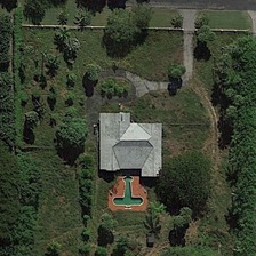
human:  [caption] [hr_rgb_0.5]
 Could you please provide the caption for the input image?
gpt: Next to the house with the grey roof, there is a green swimming pool like an airplane.

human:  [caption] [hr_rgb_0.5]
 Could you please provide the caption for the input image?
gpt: A green pool like an airplane is closed with a green roof.

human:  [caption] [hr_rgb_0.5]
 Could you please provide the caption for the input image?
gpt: There's a green pool like an airplane closing the house with a gray roof.

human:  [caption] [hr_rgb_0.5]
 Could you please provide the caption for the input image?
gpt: It is a stylish grey house with plane shaped lawns.

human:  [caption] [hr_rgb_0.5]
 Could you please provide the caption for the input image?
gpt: It's a beautiful gray house with a lawn in the shape of an airplane.